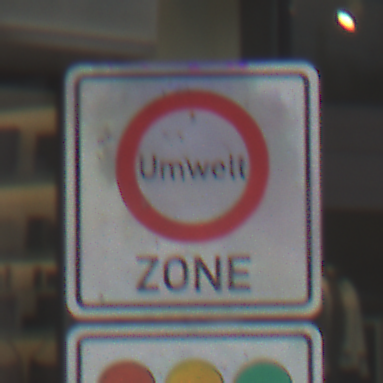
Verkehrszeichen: BeginnUmweltzone
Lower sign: FreistellungVomVerkehrsverbot1
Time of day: Midday
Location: Outdoor (Urban)
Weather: Overcast
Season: NotSpecified
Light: Natural